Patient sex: M
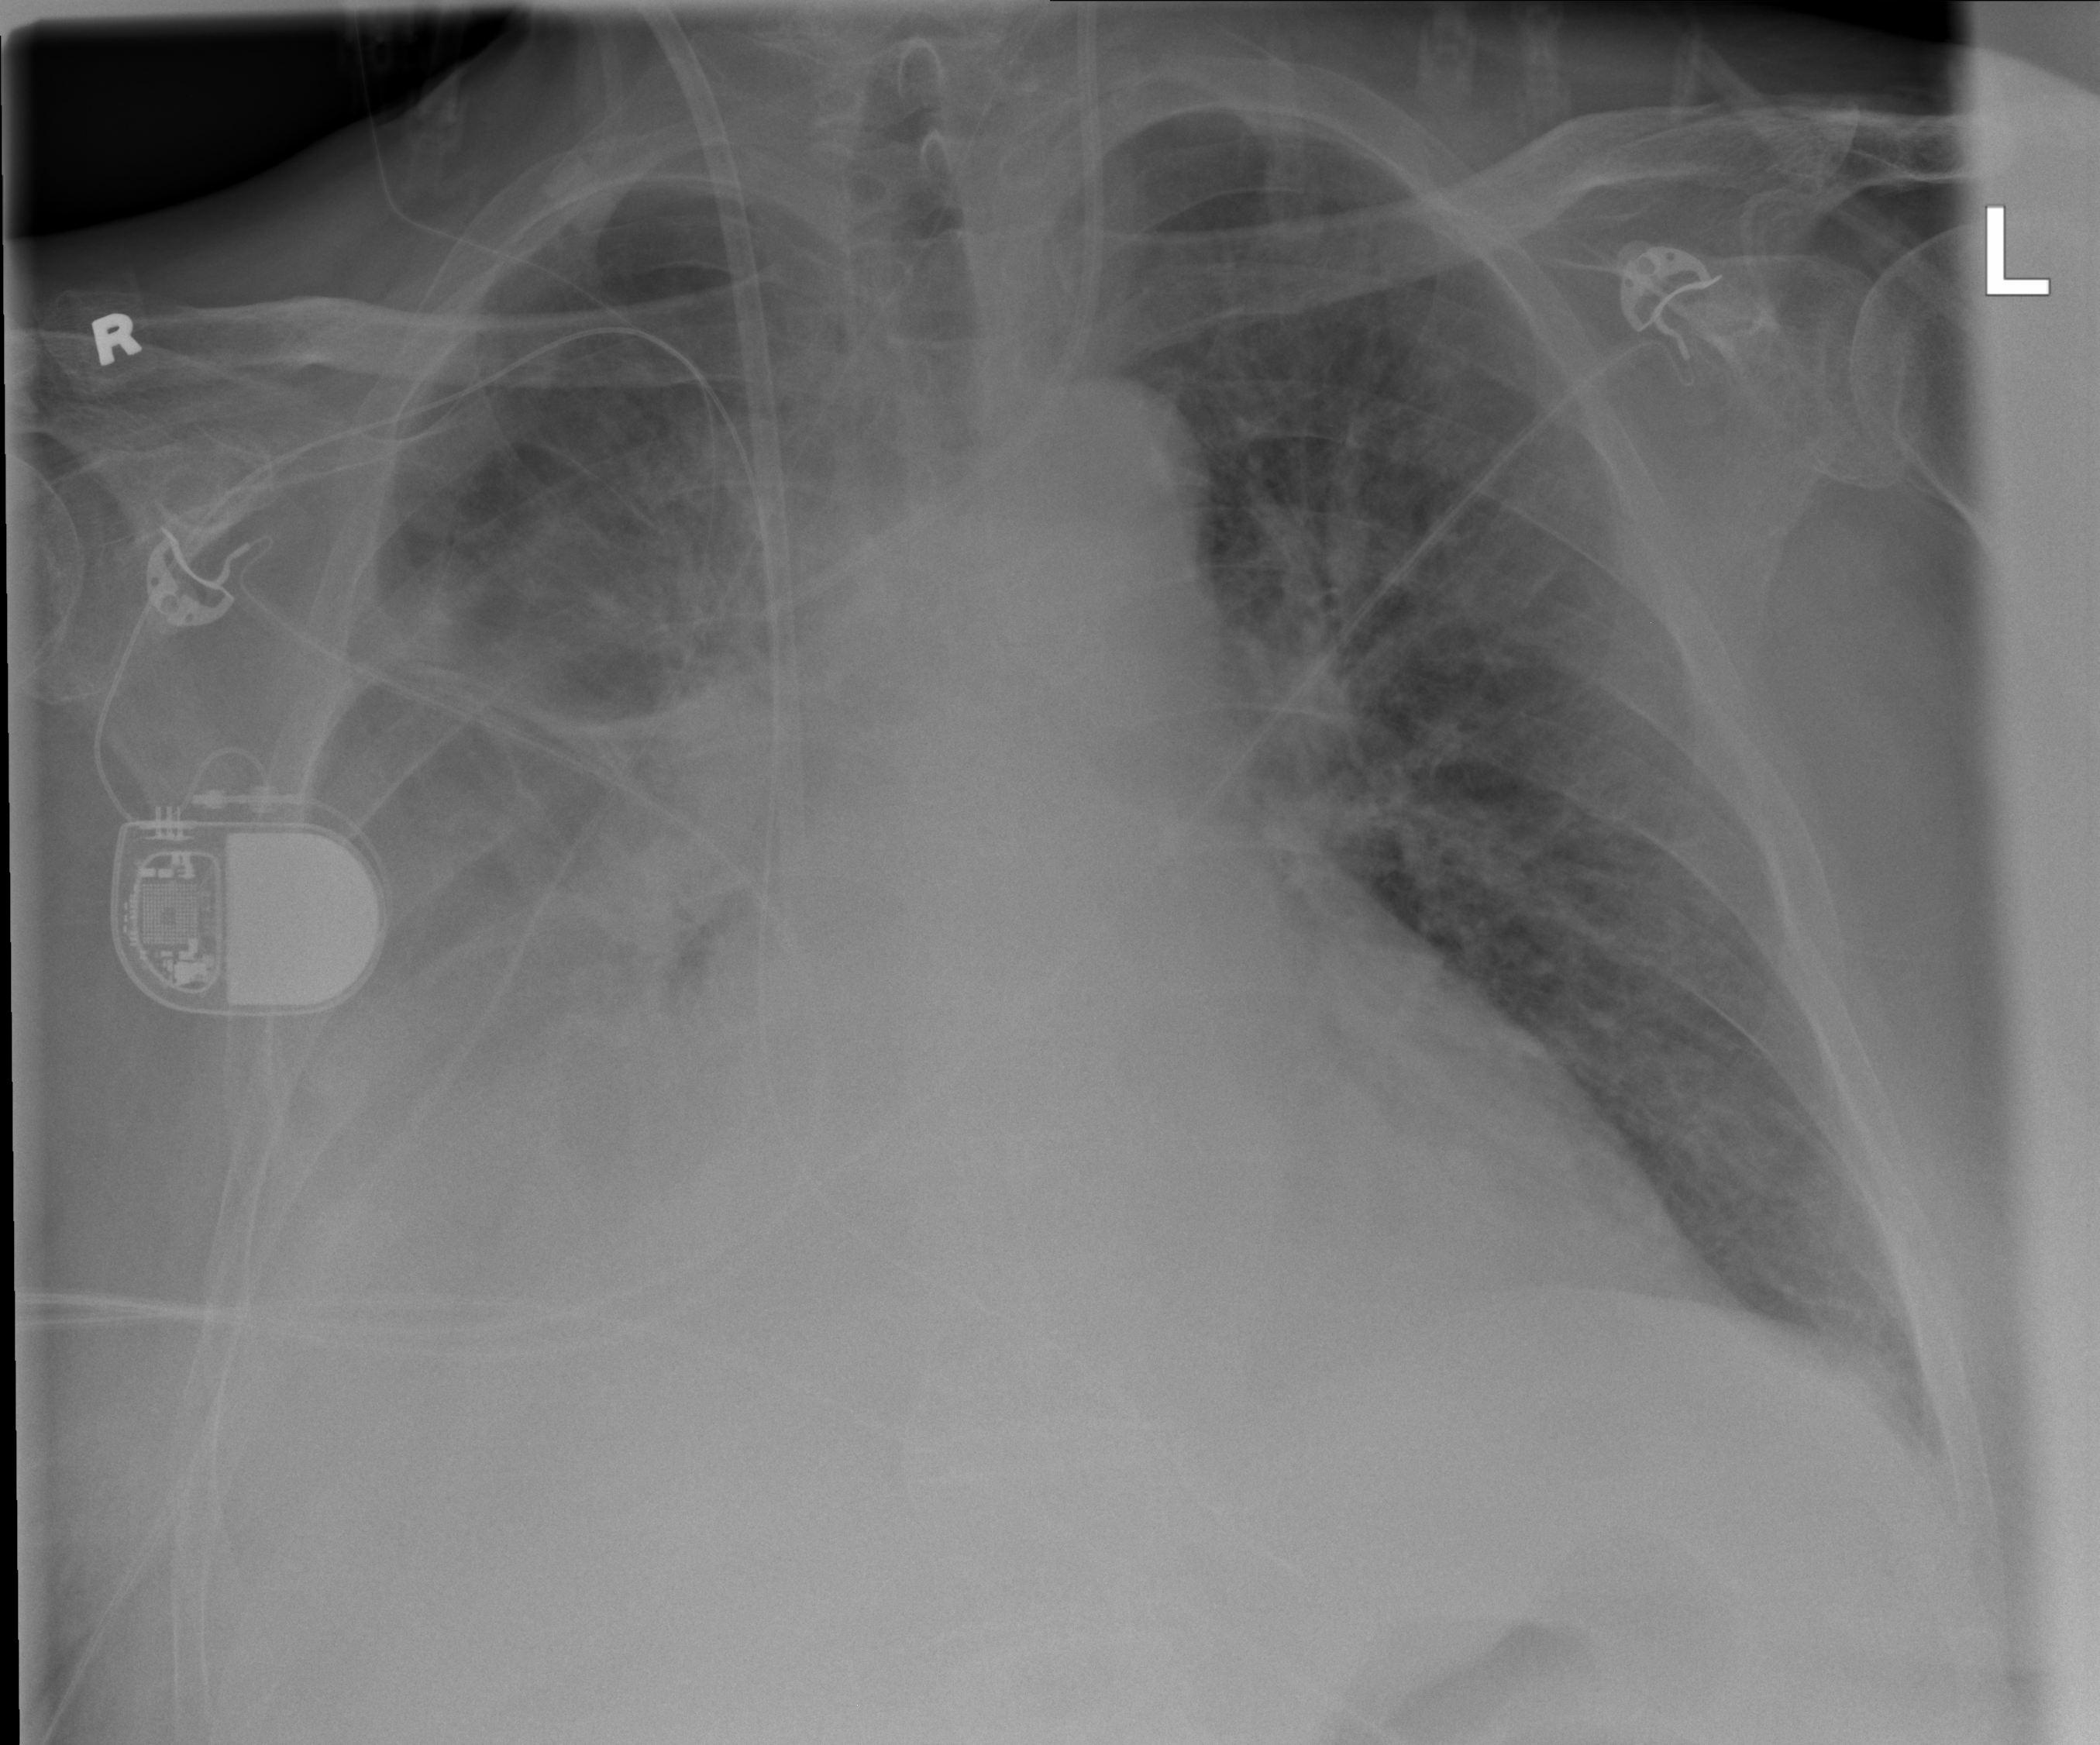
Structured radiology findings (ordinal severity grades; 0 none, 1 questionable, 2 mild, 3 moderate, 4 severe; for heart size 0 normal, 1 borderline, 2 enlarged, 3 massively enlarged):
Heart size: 2
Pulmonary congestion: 3
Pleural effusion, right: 3
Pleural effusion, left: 2
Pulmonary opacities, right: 2
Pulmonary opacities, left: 0
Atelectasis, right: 2
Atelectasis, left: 0